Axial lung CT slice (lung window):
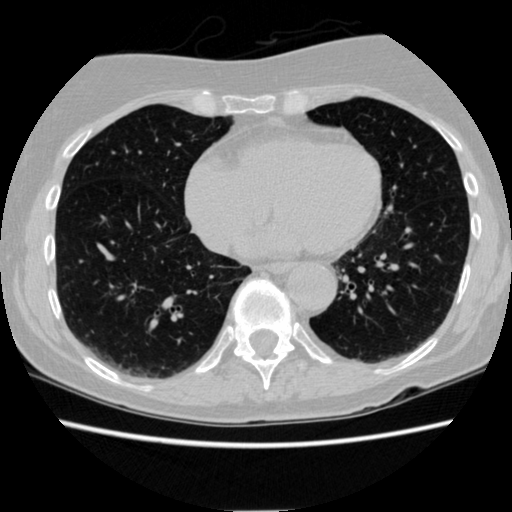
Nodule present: no